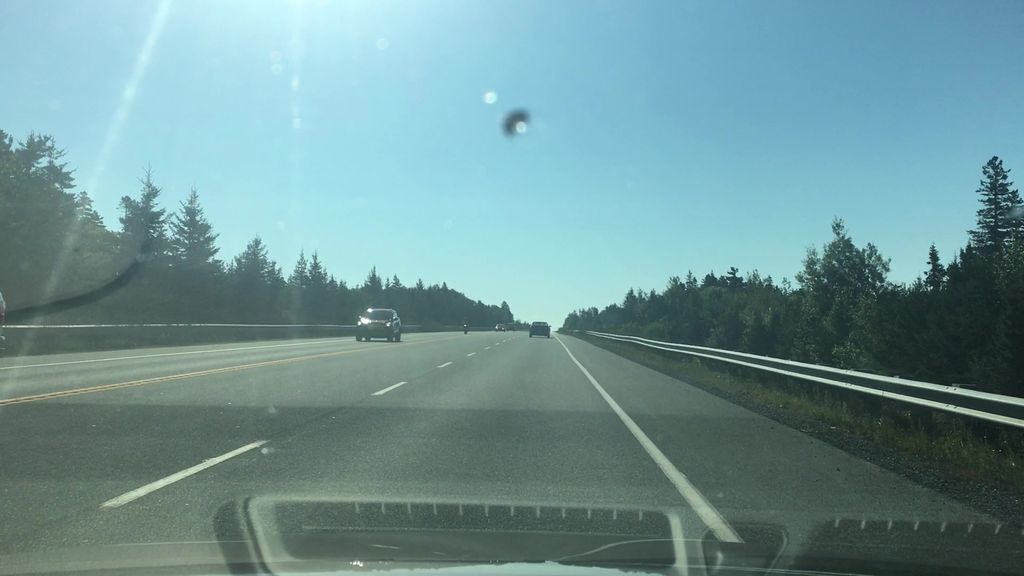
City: halifax